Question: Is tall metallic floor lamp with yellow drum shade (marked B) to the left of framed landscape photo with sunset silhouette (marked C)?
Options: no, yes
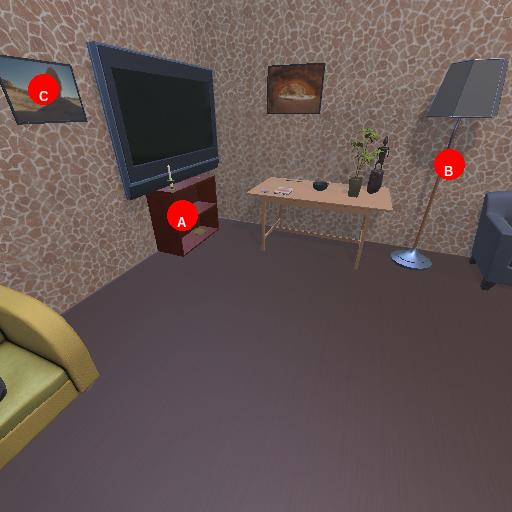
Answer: no